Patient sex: M
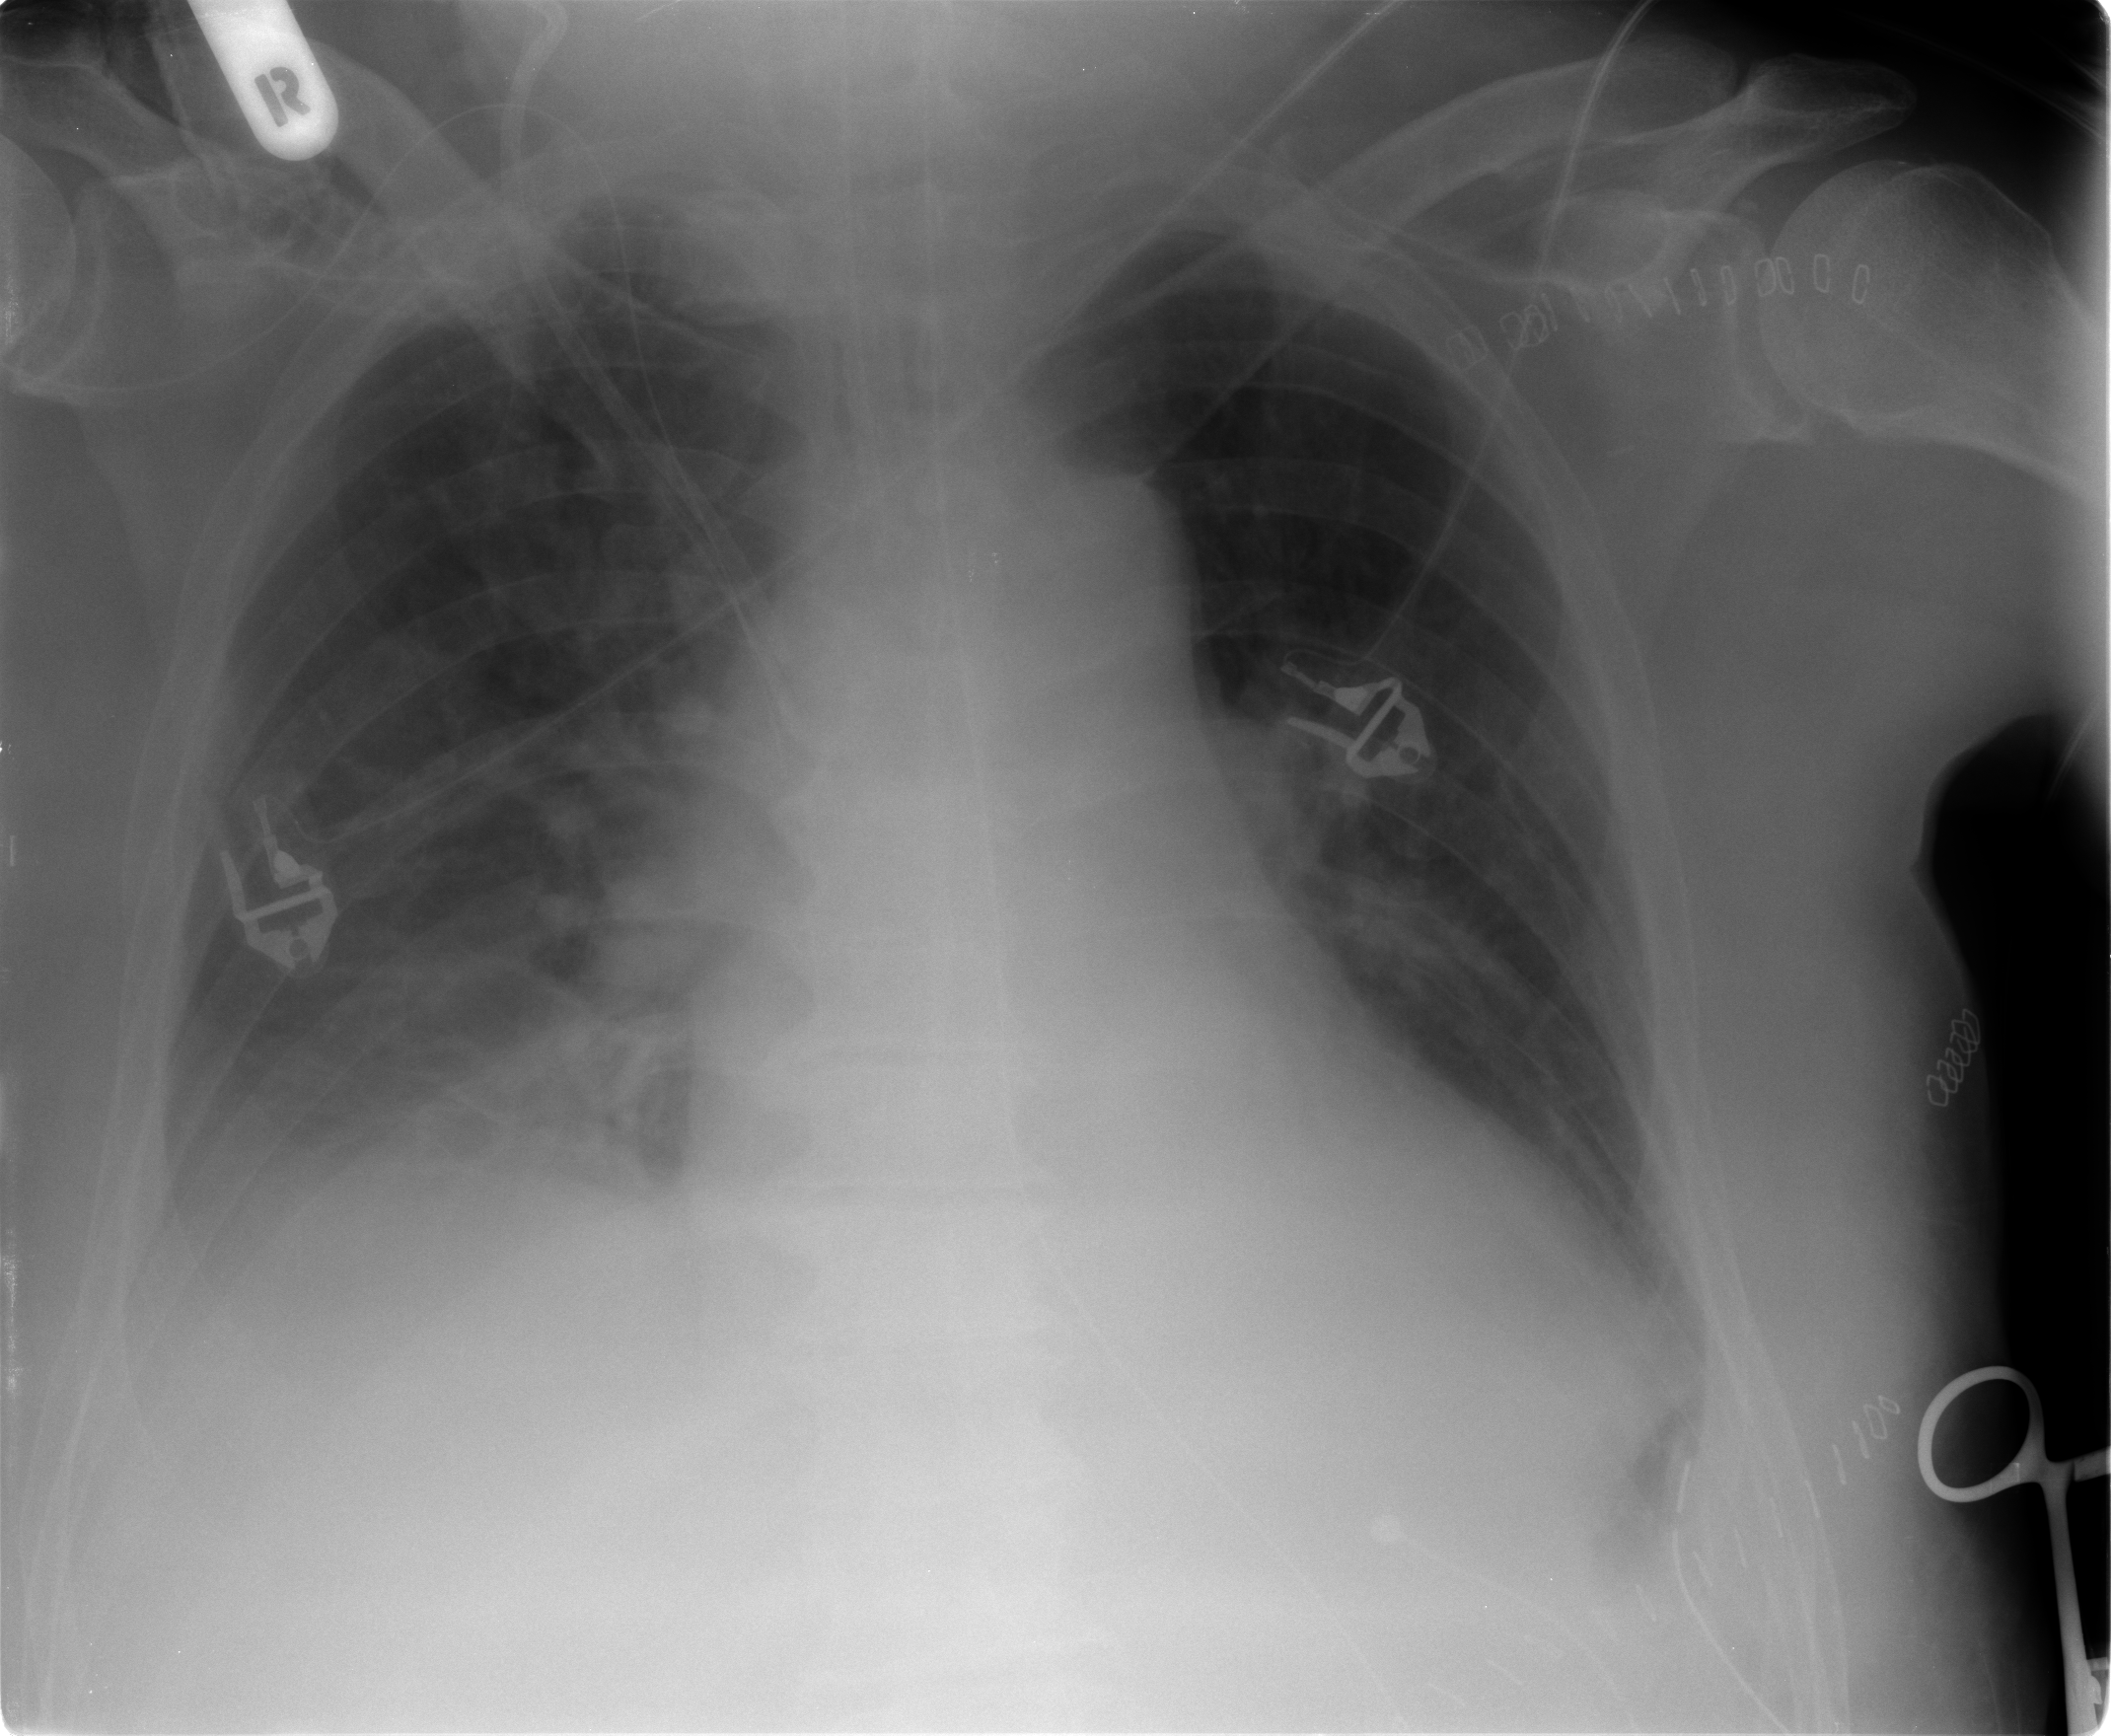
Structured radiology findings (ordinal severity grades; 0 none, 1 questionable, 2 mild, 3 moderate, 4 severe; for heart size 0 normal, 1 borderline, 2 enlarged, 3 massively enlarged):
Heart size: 2
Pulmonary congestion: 2
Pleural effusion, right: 2
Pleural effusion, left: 0
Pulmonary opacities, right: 2
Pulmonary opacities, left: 0
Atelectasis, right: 2
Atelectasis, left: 0